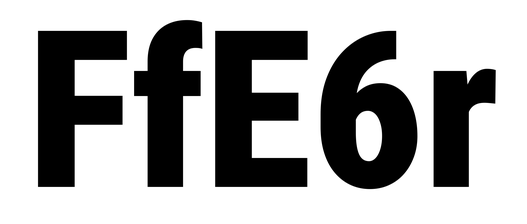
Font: Roboto_Condensed_Black